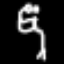
Label: frog